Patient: sex F, age 35
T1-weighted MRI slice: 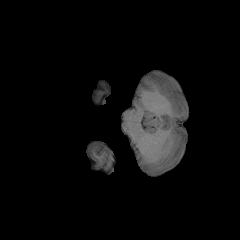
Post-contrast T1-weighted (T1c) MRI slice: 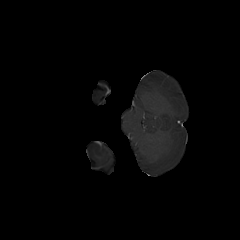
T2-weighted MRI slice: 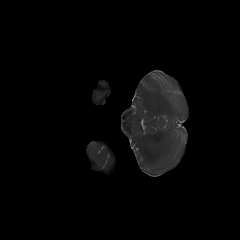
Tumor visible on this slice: no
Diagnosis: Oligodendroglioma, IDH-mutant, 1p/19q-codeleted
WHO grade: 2